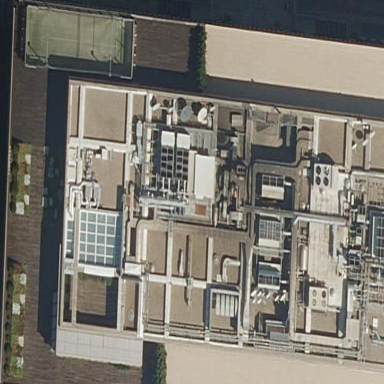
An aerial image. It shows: Office building.